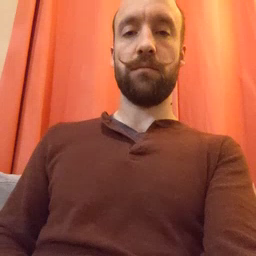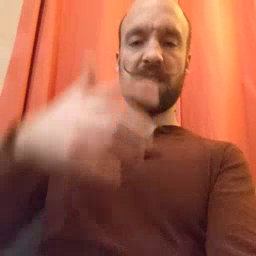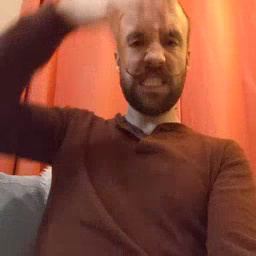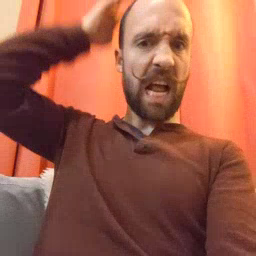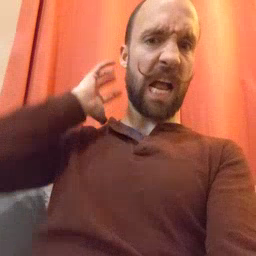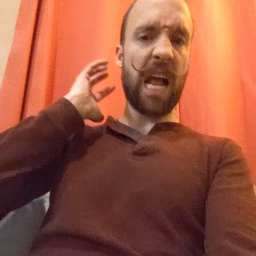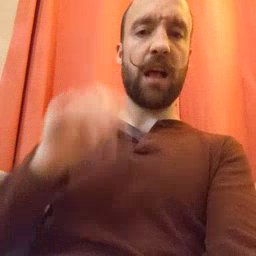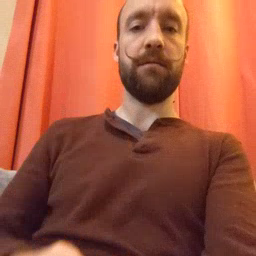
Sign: lion